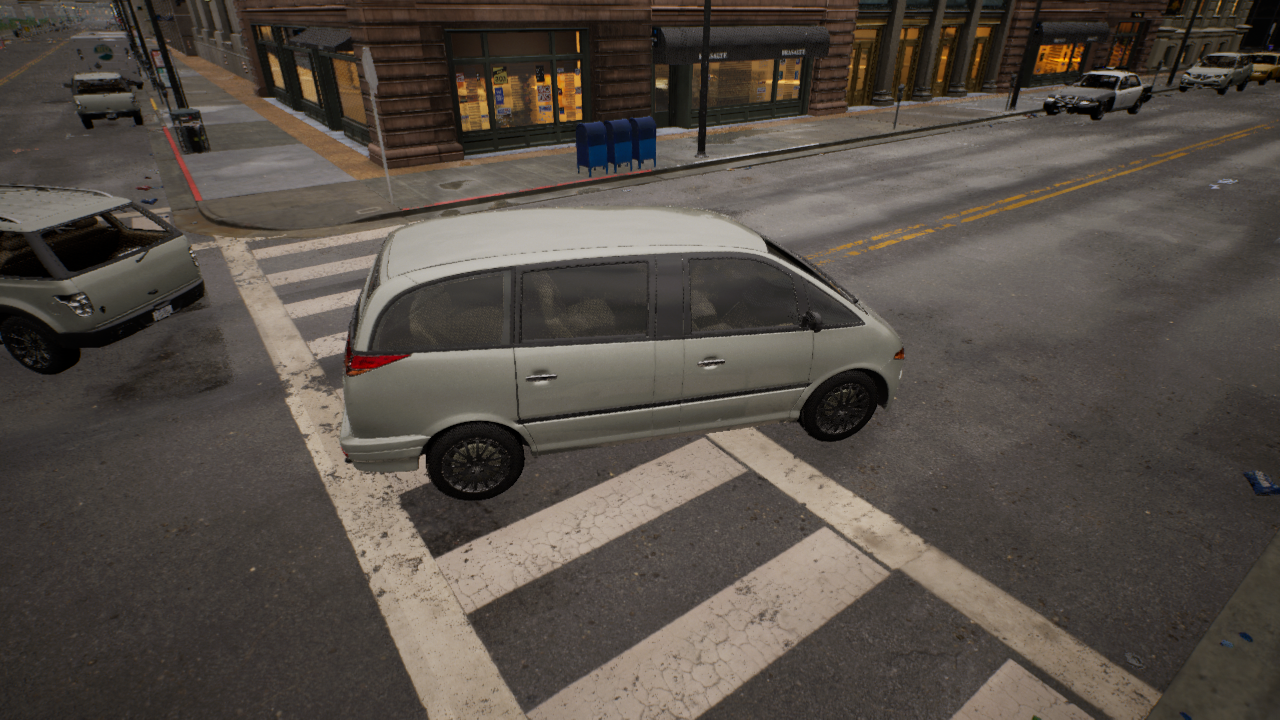
Venue: intersection
Lighting: golden hour
Vehicle rig: minivan